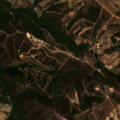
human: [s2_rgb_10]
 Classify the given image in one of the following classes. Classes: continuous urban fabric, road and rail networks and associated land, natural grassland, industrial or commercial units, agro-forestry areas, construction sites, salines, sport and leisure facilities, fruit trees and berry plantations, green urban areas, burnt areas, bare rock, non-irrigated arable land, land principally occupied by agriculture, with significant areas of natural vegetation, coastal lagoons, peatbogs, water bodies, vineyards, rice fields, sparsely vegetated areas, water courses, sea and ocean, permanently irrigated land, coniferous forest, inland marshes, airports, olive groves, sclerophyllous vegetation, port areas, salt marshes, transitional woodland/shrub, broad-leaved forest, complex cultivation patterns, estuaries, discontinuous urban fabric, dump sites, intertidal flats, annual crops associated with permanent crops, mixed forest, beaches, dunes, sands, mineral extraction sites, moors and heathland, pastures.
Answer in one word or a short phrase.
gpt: non-irrigated arable land, land principally occupied by agriculture, with significant areas of natural vegetation, broad-leaved forest, sclerophyllous vegetation, transitional woodland/shrub